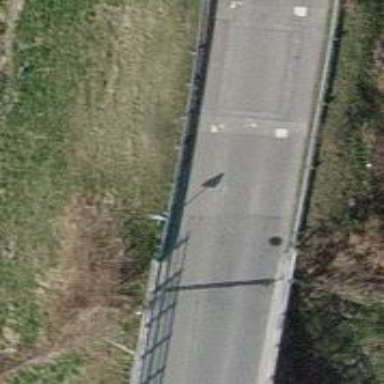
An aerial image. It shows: Bridge with guard rail for safety.